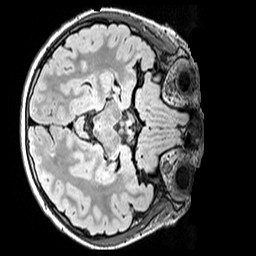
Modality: FLAIR
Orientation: axial
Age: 9
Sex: male
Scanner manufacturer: siemens
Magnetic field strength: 3 T
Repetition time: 5 s
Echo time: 0.388 s